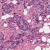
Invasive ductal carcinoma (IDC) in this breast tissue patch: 1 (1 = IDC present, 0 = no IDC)